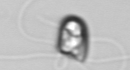
Label: flagellate_morphotype1